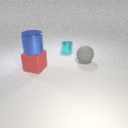
large red rubber cube below large blue metal cylinder